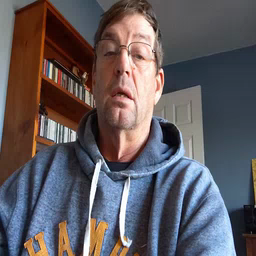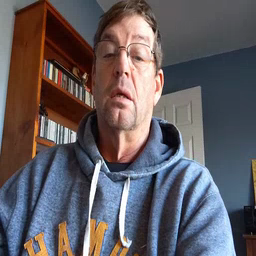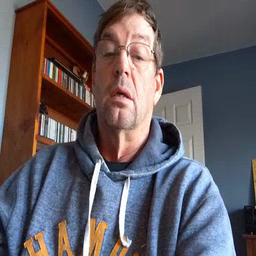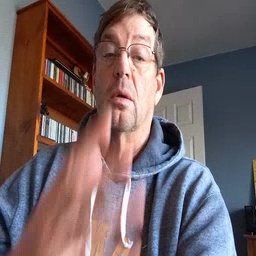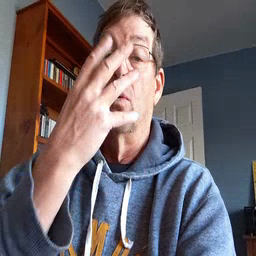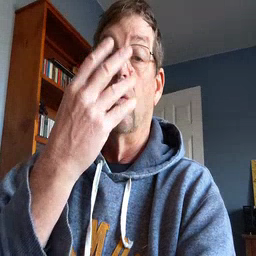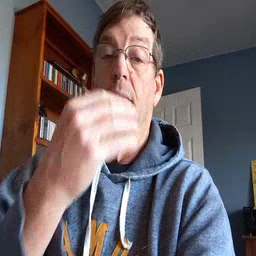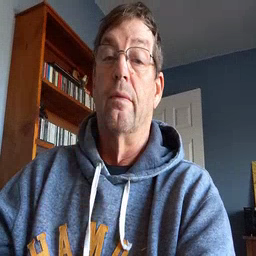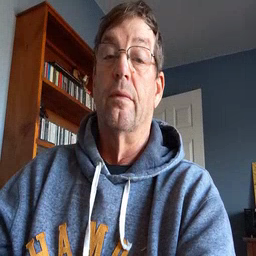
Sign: wolf